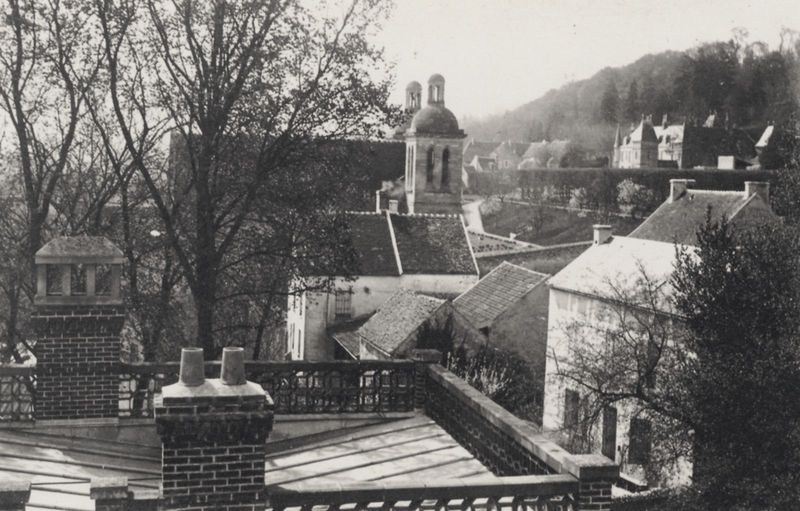
Titel: Blick auf Médan von der Terrasse der Zolas aus
Künstler: Francois Emile Zola
Schlagwörter: baum, berg, blätter, dunkel, himmel, schatten, weiß, baumstämme, bäume, fluss, kirchturm, landschaft, stadt, äste, fenster, frankreich, grau, hell, hintergrund, holz, laterne, licht, schwarz, strasse, terasse, tür, ausblick, dach, gebäude, haus, schloss, weg, alt, architektur, stein, steine, bild, ast, baumstamm, horizont, häuser, hügel, stamm, zweige, brüstung, gebüsch, kirche, rauch, sonne, land, blatt, pflanze, pflanzen, tal, wald, kamin, kamine, schornstein, turm, balkon, terrasse, ansicht, ort, perspektive, berge, gebirge, gipfel, dorf, dächer, mauer, schornsteine, ziegel, dunst, hecke, nebel, kahl, backstein, herbst, winter, kuppel, böschung, stämme, draussen, glanz, metall, geländer, foto, fotografie, oben, ortschaft, photographie, stadtansicht, straßen, burg, bayern, glockenturm, kloster, türme, balustrade, dom, schwarz weiss, münster, photo, villa, ziegeln, ziegelsteine, klinker, gemeinde, heidelberg, siedlung, ballustrade, fotographie, glasdach, bau, bewaldet, bauten, flachdach, dachterrasse, ziegelstein, schallöffnungen, villen, ziegeldächer, glockentürme, doppelturmanlage, viertel, türem, dachlandschaft, barockkuppel, glockentürem, schwarzweissfoto